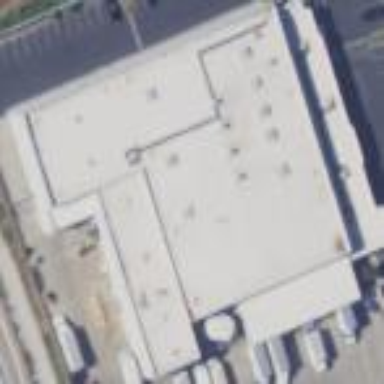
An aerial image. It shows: Industrial building used as laundry facility.